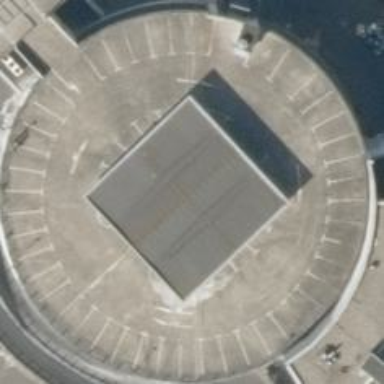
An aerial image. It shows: Multi-storey parking building with flat grey roof.